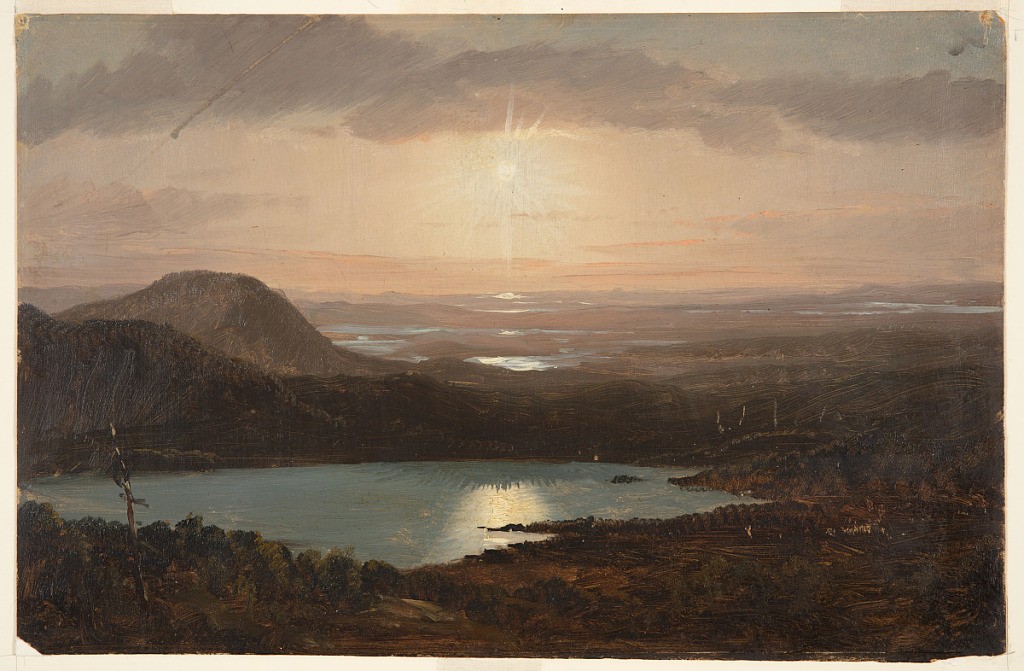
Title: Eagle Lake Viewed from Cadillac Mountain, Mt. Desert Island, Maine
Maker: Frederic Edwin Church, American, 1826–1900
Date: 1850–60
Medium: Oil and graphite on paperboard; verso: graphite
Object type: Drawing
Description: Landscape sketch showing a view of the sun setting over Mt. Desert Island in Maine, looking west over Eagle Lake from the summit of Cadillac Mountain. The immediate foreground includes the nearby rocky and wooded slope, loosely rendered, with a barren tree at left, which descends to Eagle Lake, prominently featured at lower center. Bounded on all sides by heavily wooded hills and mountains, the lake brightly reflects the sun's light, which also casts a shadow of the nearby ridge on the lake's surface. In the middle distance at left, a round prominence--possibly Connor's Nubble--abruptly rises behind the lake. A rolling landscape interspersed with numerous reflective lakes extends from the middle distance into the background, where it forms an undulating horizon. Unobscured, the sun shines brightly at upper center, radiating beams of white light in every direction. The sky is a layered mix of sunset tones, with thin bands of pink clouds along the horizon, darker banks of puffy clouds at left and along the upper margin, and a hazy sky gradating from a warm peachy gold to a darker blue-green.

Verso: Landscape sketch showing a loosely rendered view of a low sun over an extremely mountainous landscape, with a tall, sharp prominence at far right, another craggy hill at lower center, and a rugged mountain range in the background that makes for a serrated horizon. Rolling, indistinct landscape extends from foreground to background.